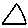
Label: triangle